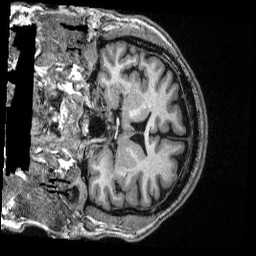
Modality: T1w
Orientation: coronal
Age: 48
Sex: male
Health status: ill
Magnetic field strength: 3 T
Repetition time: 2.53 s
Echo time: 0.00331 s